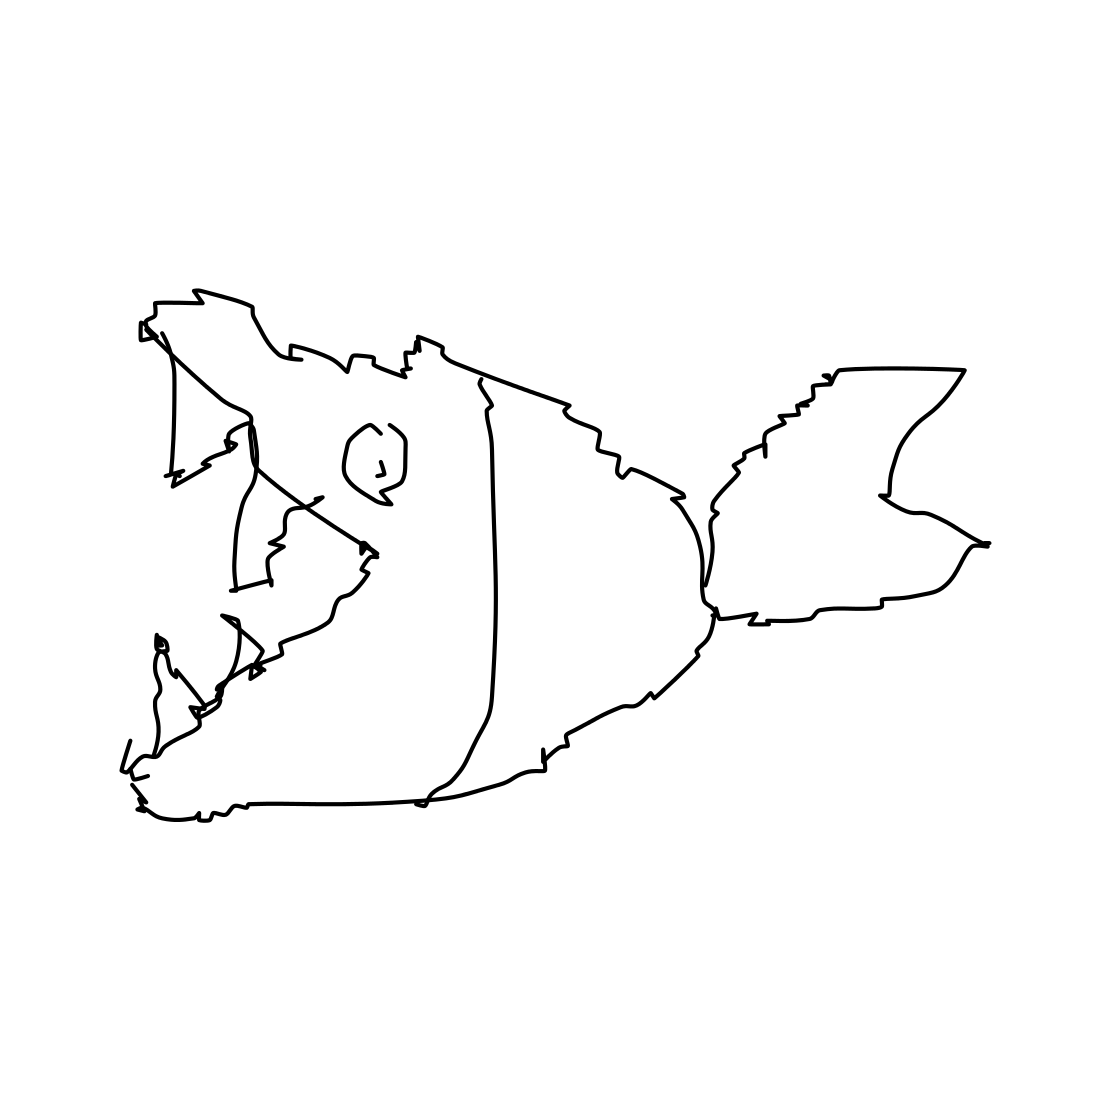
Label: fish